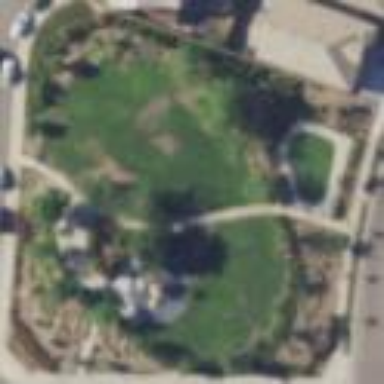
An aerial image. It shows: Park.